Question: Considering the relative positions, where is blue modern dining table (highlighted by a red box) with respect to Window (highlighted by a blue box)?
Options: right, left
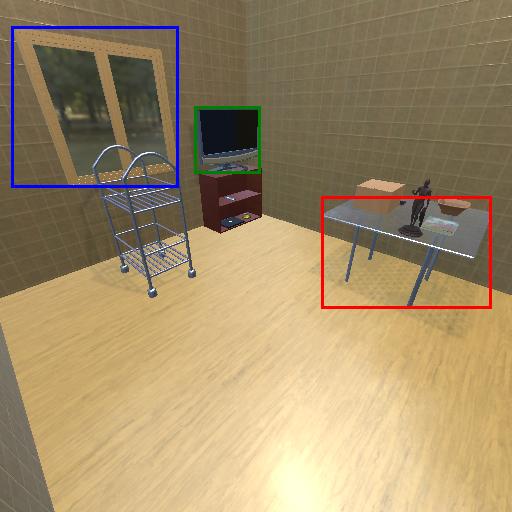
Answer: right